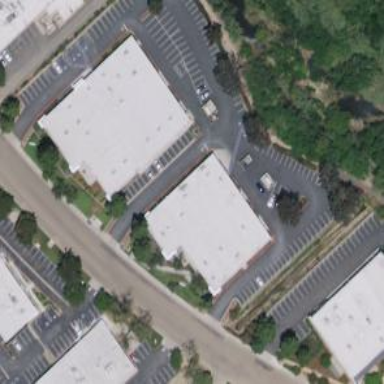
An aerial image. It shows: Industrial building.